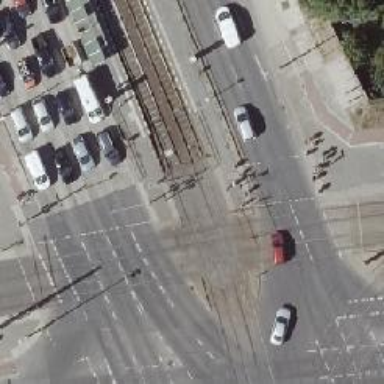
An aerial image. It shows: Railway crossing.